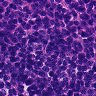
Metastatic tissue present: no